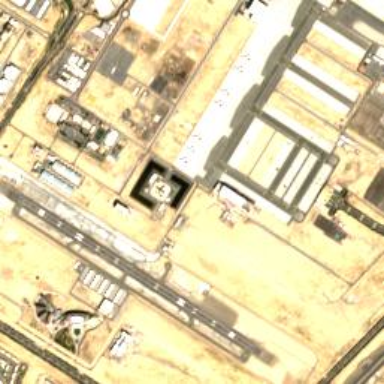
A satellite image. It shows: Asphalt runway at the airport area.